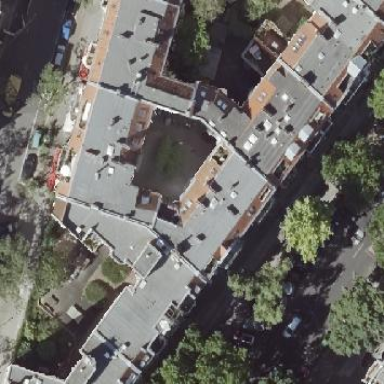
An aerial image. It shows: Building with apartments featuring unique double saltbox roof shape.